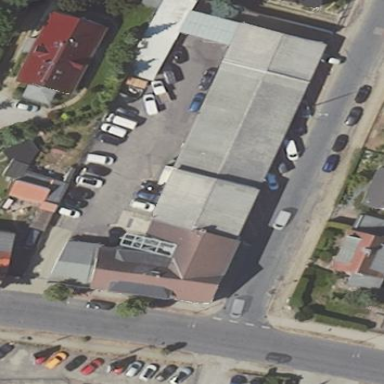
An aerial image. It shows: Car repair shop located in building.